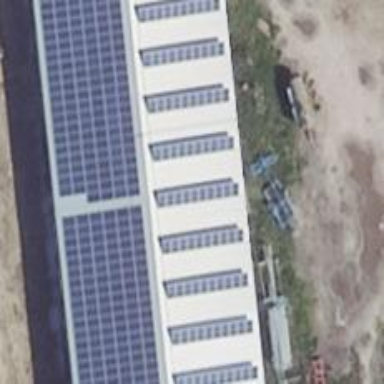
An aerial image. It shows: Small solar photovoltaic panel used as generator to produce electricity.